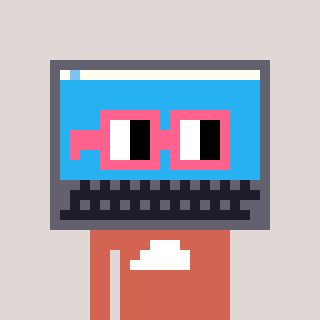
a pixel art character with square pink glasses, a laptop-shaped head and a peachy-colored body on a warm background